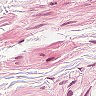
Metastatic tissue present: no